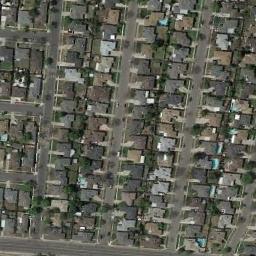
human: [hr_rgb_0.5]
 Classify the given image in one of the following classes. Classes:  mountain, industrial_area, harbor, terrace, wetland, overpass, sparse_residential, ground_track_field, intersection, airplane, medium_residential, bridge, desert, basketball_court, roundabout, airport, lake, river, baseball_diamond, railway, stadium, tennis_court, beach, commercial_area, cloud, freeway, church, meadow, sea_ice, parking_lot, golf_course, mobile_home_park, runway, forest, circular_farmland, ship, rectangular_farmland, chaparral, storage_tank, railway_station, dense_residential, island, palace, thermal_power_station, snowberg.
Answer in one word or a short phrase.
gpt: dense_residential